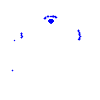
Particle: electron